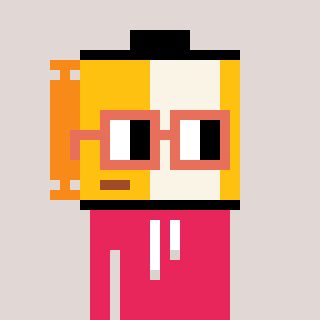
a pixel art character with square orange glasses, a film roll-shaped head and a redpinkish-colored body on a warm background